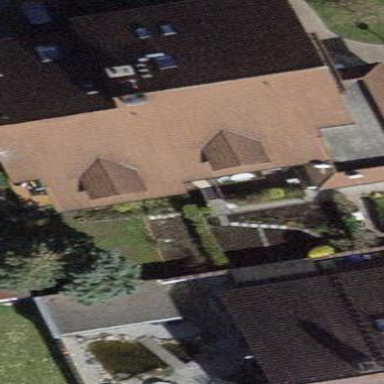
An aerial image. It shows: Terrace building.